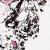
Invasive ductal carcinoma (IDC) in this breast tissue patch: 0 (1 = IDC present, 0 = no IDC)